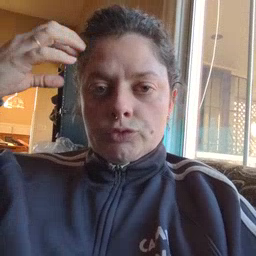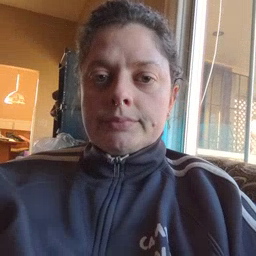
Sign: shower